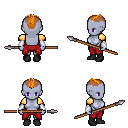
a pixel art fantasy rpg character, female body template, dark elf, purple skin, gold arm armor, red pants, dark blonde short mohawk hairstyle, white cloth bracers, black shoes, spear, four views (front, back, left, right), 2x2 character sprite sheet, small pixel art, hard edges, no anti-aliasing